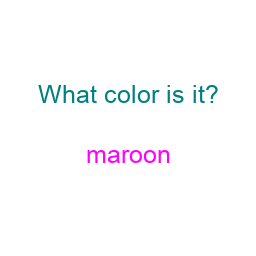
Color: magenta
Color name shown: maroon
Background color: white
Question text color: teal